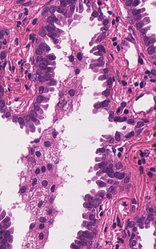
Tumor epithelial tissue: yes
Tumor-associated stroma tissue: yes
Normal tissue: no